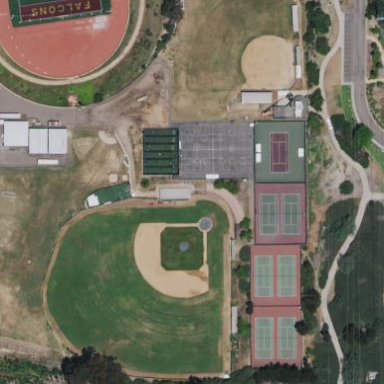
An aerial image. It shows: Baseball pitch for leisure and sports activities.